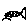
Label: fish